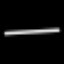
Label: line